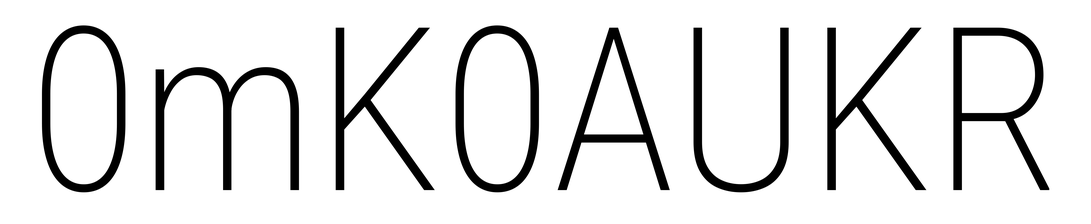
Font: Roboto_Condensed_ExtraLight